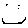
Label: smiley face